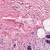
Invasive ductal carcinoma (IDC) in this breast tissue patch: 0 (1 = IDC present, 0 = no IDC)